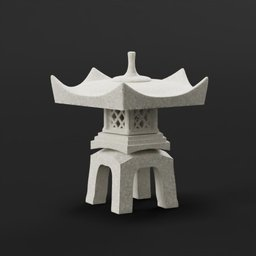
Label: decoration